Interaction volume radius: 10 \u00c5
Interaction volume height: 10 \u00c5
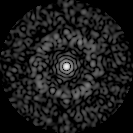
Disorder parameter: 0.8449